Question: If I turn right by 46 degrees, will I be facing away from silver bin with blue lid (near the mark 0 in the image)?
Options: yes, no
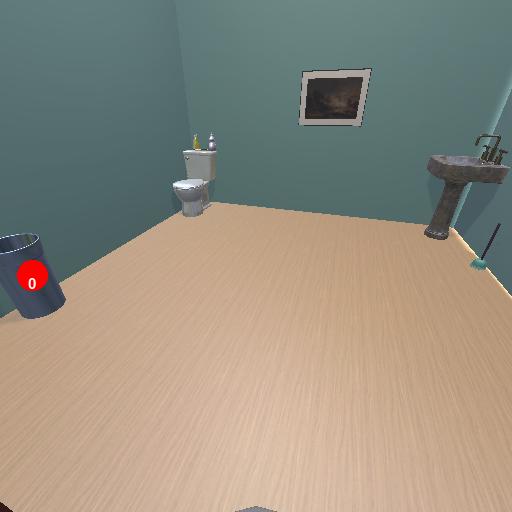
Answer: yes